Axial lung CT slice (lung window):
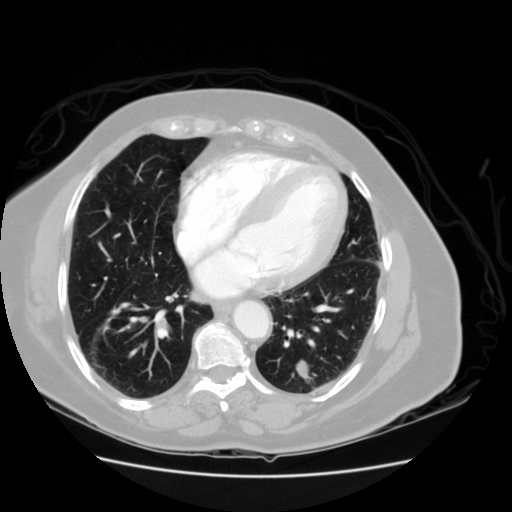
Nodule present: yes
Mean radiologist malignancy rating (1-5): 4